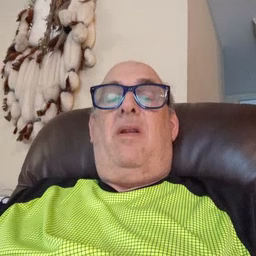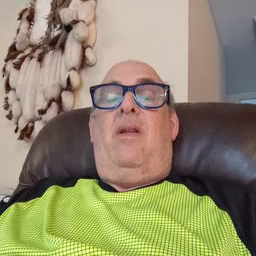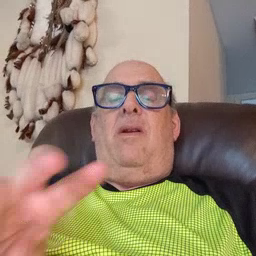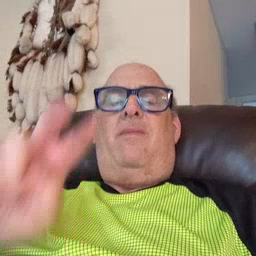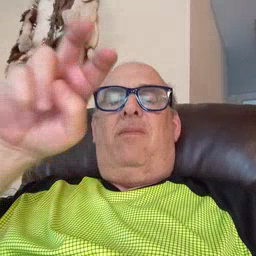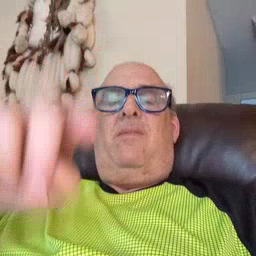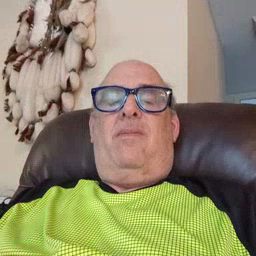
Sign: jump